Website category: university
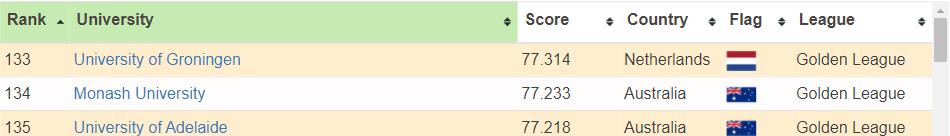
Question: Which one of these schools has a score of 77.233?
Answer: Monash University

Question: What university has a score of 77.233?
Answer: Monash University

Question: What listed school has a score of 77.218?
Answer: University of Adelaide

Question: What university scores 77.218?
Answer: University of Adelaide

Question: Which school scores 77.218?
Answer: University of Adelaide

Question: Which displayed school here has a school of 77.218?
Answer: University of Adelaide

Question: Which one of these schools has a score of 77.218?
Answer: University of Adelaide

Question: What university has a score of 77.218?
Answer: University of Adelaide

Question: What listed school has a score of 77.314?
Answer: University of Groningen

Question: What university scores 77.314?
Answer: University of Groningen

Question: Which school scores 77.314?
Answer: University of Groningen

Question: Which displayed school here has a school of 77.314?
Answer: University of Groningen

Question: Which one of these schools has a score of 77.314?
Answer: University of Groningen

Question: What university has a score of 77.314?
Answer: University of Groningen

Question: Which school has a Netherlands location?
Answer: University of Groningen

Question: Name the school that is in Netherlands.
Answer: University of Groningen

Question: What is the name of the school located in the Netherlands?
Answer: University of Groningen

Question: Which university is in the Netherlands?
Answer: University of Groningen

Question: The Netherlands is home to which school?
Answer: University of Groningen

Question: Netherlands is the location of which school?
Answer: University of Groningen